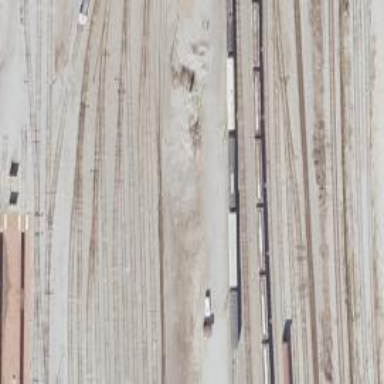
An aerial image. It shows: Railway yard in service.